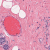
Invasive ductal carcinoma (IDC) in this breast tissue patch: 0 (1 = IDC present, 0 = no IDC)